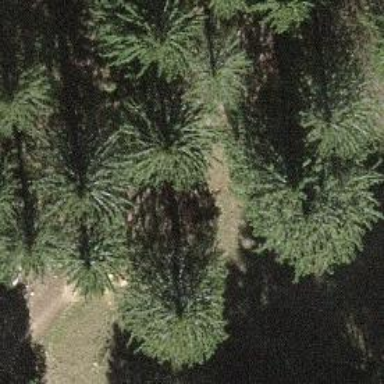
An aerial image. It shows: Beautiful tree in nature.